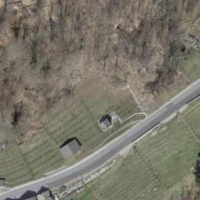
EUNIS habitat code: 41
Species observed at this site:
Pimpinella major